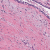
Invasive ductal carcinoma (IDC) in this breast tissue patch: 0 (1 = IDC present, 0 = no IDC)